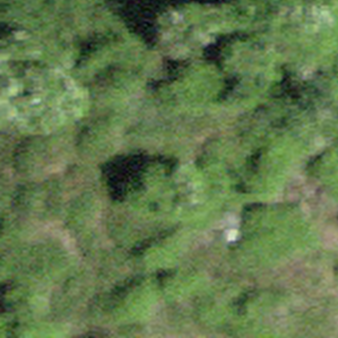
Label: other